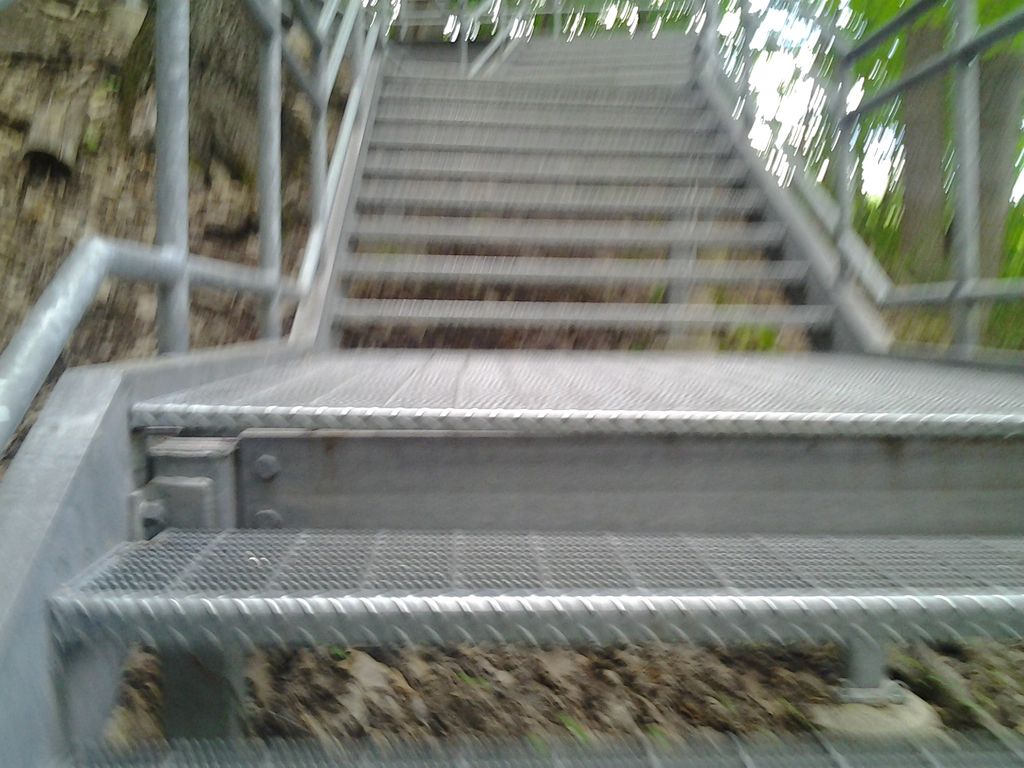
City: hamilton